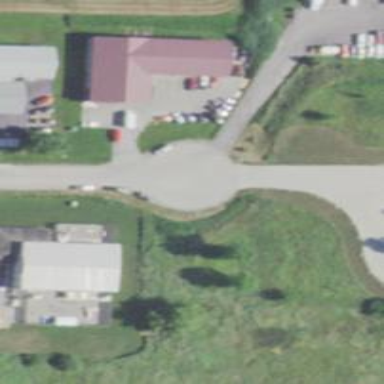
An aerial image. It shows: Turning circle on the road.